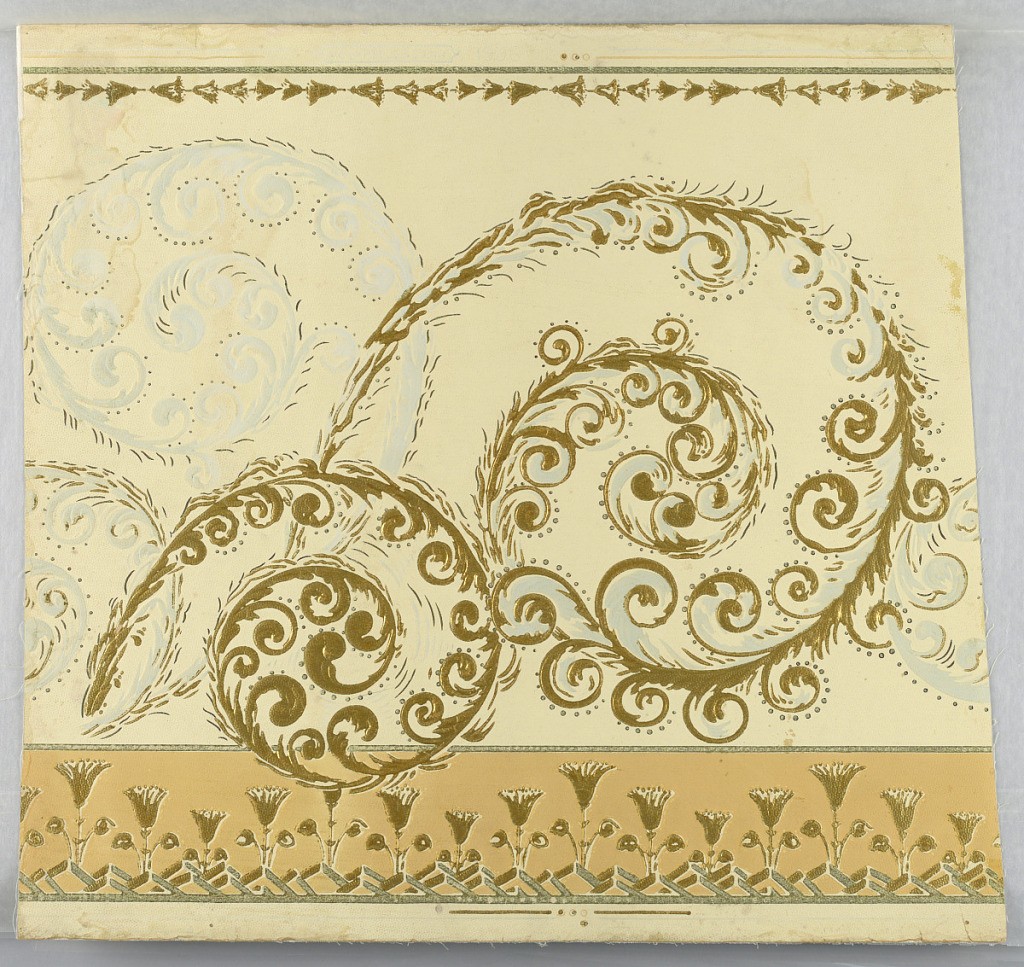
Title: Frieze
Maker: W. Campbell & Co.
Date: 1880–89
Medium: Machine-printed and embossed
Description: Entire field pebble embossed while the design is again embossed over the pebble field which is old ivory. Tan border at bottom with a stiff formal thistle design. Remainder of border with ivory field has a scroll design in gold with gray-blue shading. A pale scroll in all gray-blue appears in background. At top is a narrow horizontal thistle border. Top edge is marked: "Campbell & Co., N.J. - 1996".